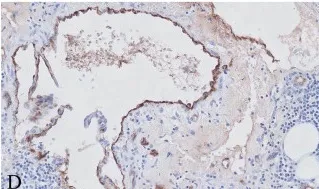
Cranial mediastinal hemangiosarcoma. (C) CD31 immunohistochemistry shows immunoreactivity of cells lining vascular channels. Atypical spindle cells are positive for CD31, 20X CD31 stain objective.
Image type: pathology (immunostaining)